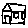
Label: house